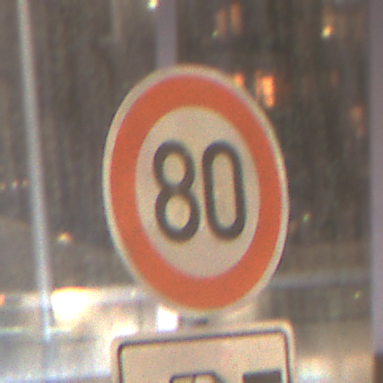
Verkehrszeichen: Geschwindigkeit80
Zusatzzeichen unten: HinweisDurchSinnbild15
Umgebung: Indoor, Urban
Tageszeit: NotSpecified
Wetter: NotSpecified
Licht: Artificial
Jahreszeit: NotSpecified
Kontrast: MediumContrast